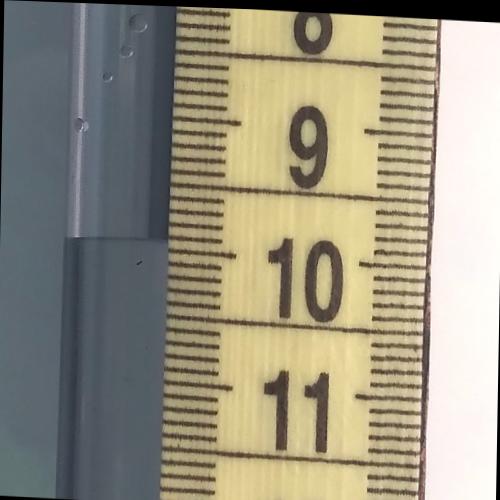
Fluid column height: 9.9 cm